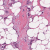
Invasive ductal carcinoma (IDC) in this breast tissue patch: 1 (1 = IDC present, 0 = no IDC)